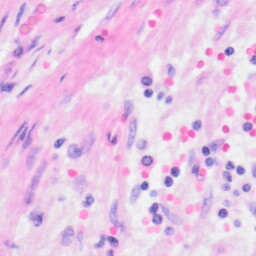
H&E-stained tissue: Kidney